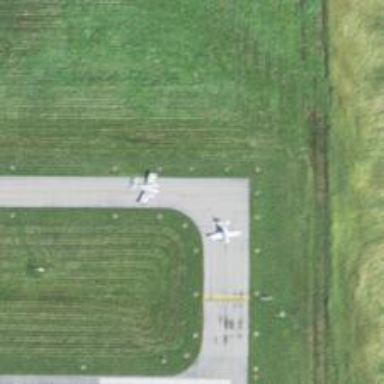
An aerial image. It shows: Image of taxiway at airport.